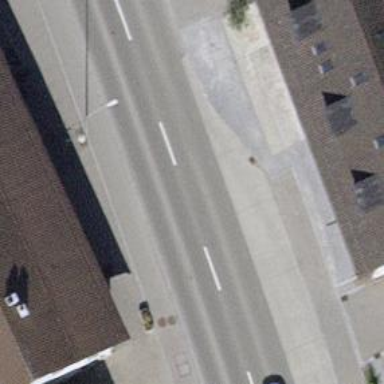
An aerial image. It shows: Bus stop with stop position for public transport.